Chest X-ray:
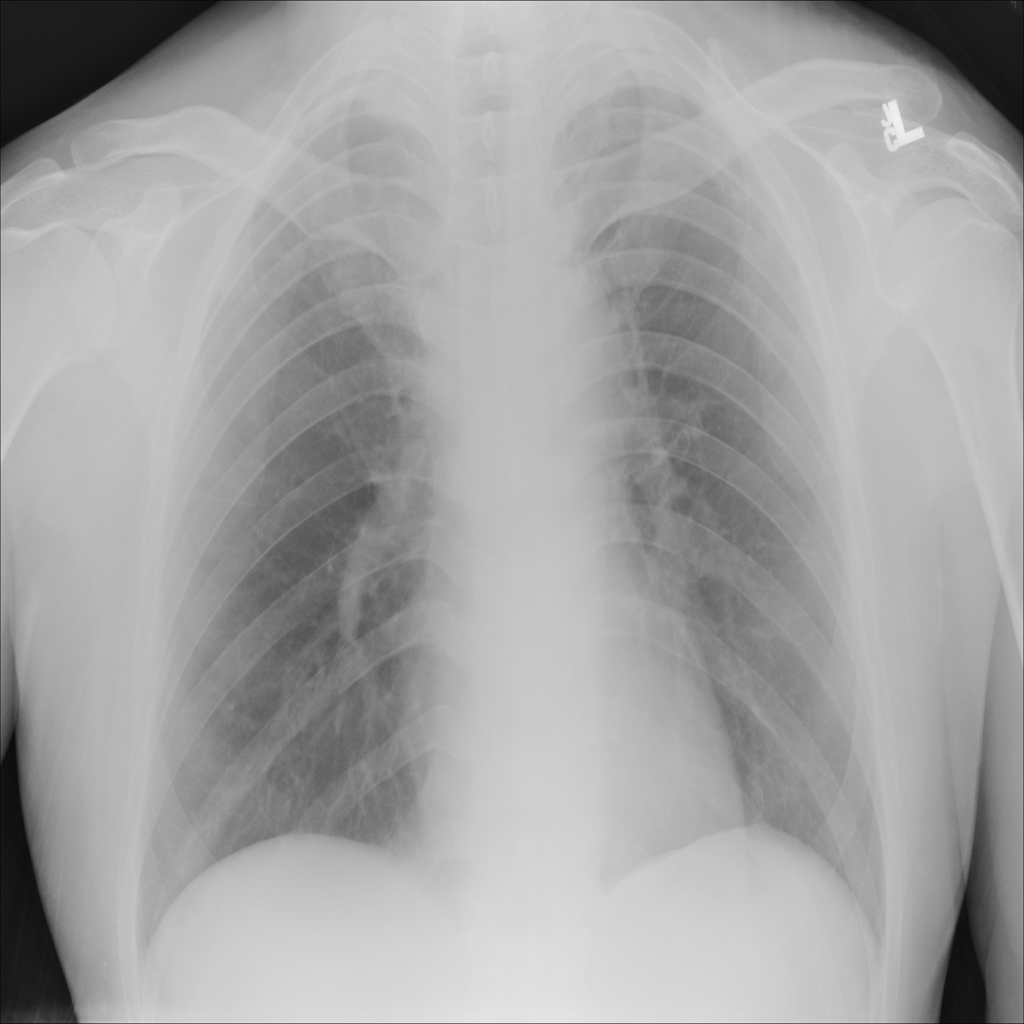
No abnormal finding: yes